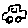
Label: car